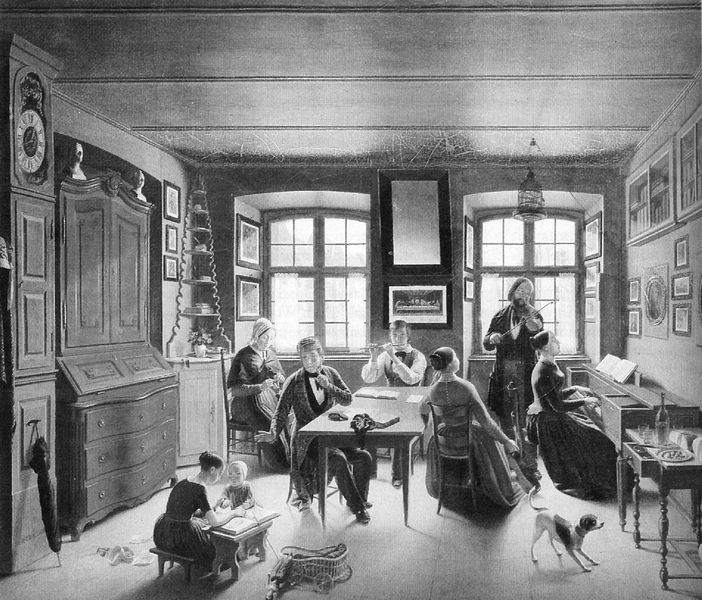
Titel: Baseler Familienkonzert
Künstler: Sebastian Gutzwiller
Schlagwörter: mann, menschen, sitzen, fenster, frau, raum, stuhl, tisch, zeichnung, zimmer, hund, regenschirm, schirm, möbel, familie, innen, kind, musik, kinder, fotos, hocker, arbeiter, stricken, klavier, musizieren, uhr, schublade, foto, schwarzweiss, flöte, querflöte, geige, standuhr, nähmaschine, spinett, chembalo, hausmusik